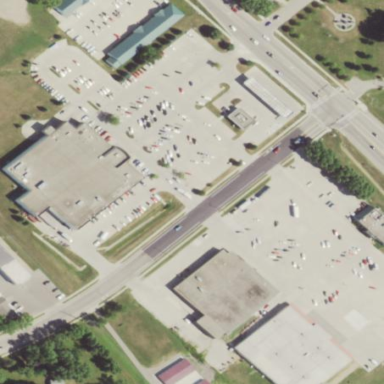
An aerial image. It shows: Commercial area.